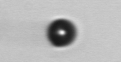
Label: bead